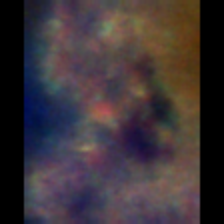
Taxon: Unknown_full_image
Group: Unknown